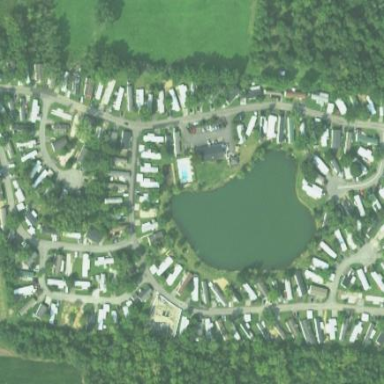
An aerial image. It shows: Trailer park.